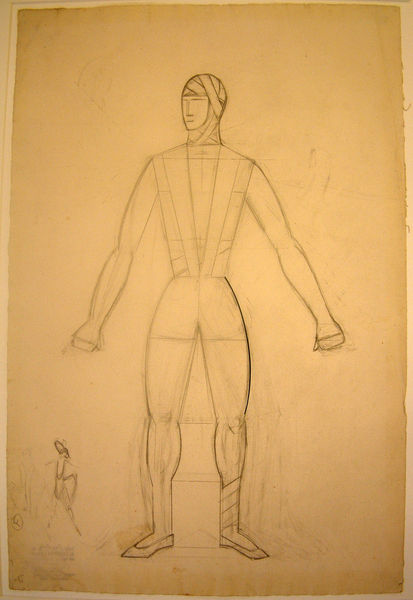
Titel: Theatrical Drawing, Theatrical Drawing
Künstler: Aleksandra Ekster (Exter)
Standort: Amherst (Massachusetts, USA)
Institution: Mead Art Museum, Amherst College
Schlagwörter: black, face, nose, dressing, japanese, hand, man, naked, nude, head, horizontal, feet, male, drawing, paper, mouth, illustration, sketch, abstract, person, arms, hospital, shoe, study, pencil, form, legs, figure, long, chalk, strong, simple, japan, dance, dancer, body, fist, muscles, math, wound, geet, futuristic, bandage, constructivist, graph, contour, samari, mummy, physical, logical, simplified, stiff, precise, wrap, shpes